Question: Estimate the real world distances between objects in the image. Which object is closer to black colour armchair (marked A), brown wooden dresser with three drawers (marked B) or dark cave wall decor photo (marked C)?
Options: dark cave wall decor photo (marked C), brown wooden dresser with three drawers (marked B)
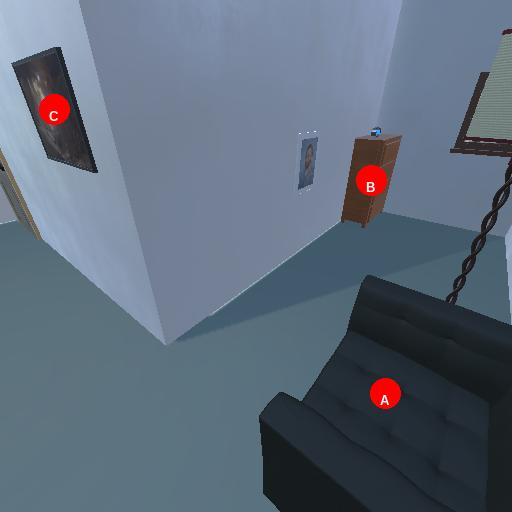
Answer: dark cave wall decor photo (marked C)